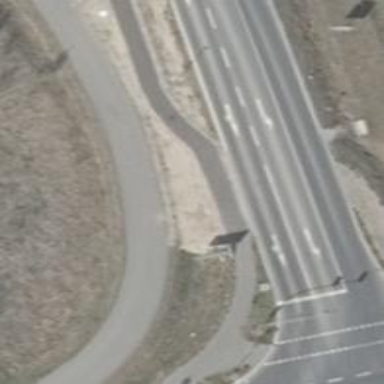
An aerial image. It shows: Asphalt sidewalk.